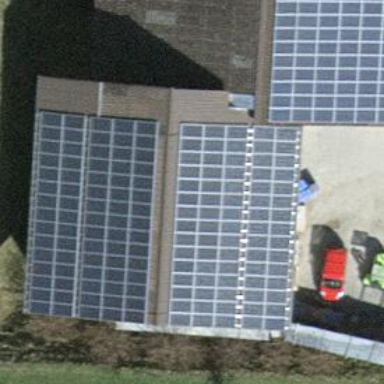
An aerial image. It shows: Solar photovoltaic panel generator.